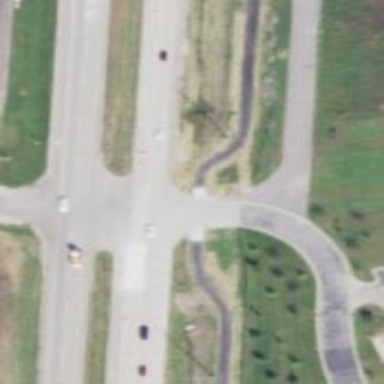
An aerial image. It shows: Primary highway with separate sidewalk.